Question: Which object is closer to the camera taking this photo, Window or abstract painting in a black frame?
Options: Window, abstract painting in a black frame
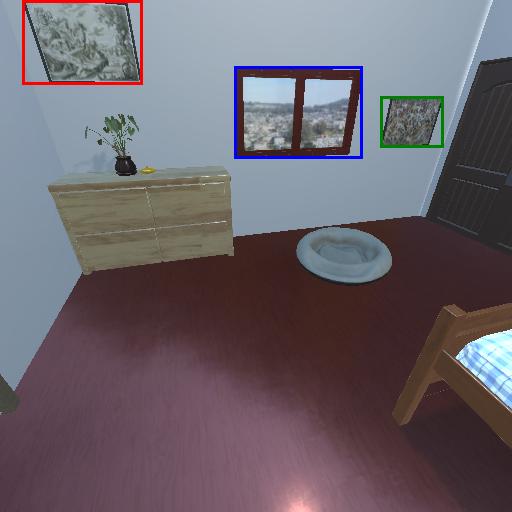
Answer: Window